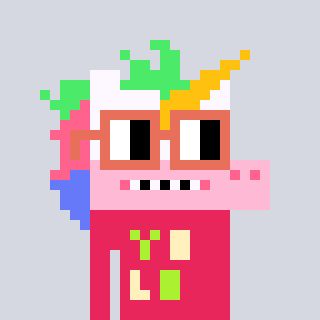
a pixel art character with square orange glasses, a unicorn-shaped head and a redpinkish-colored body on a cool background